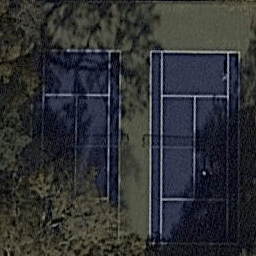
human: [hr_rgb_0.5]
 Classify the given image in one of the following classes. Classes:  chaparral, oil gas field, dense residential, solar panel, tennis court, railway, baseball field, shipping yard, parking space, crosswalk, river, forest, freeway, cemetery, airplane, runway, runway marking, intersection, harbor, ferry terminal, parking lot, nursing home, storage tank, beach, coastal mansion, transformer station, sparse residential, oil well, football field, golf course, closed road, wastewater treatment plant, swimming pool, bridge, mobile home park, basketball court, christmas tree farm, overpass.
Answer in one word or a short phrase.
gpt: tennis court